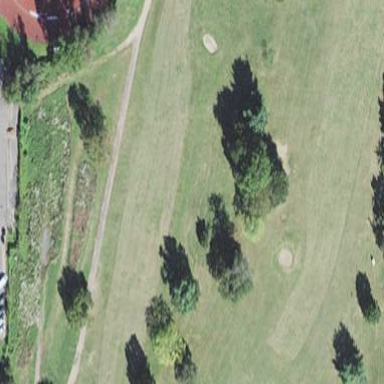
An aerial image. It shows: Golf fairway surrounded by grass.